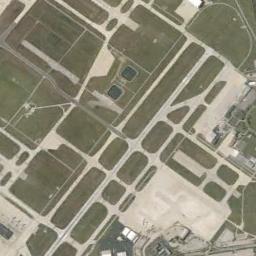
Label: airport